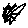
Label: sun